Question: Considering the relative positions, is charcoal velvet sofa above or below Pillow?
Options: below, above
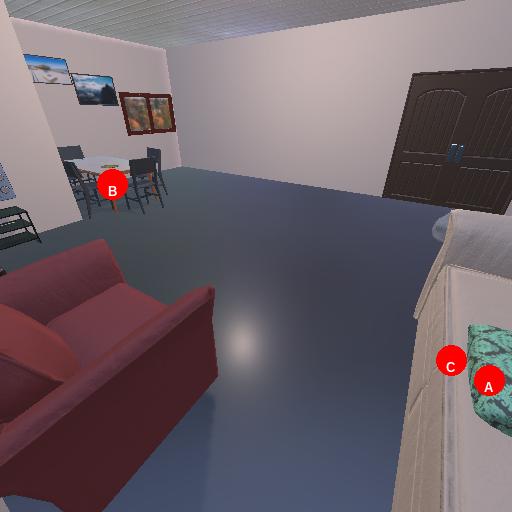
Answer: below